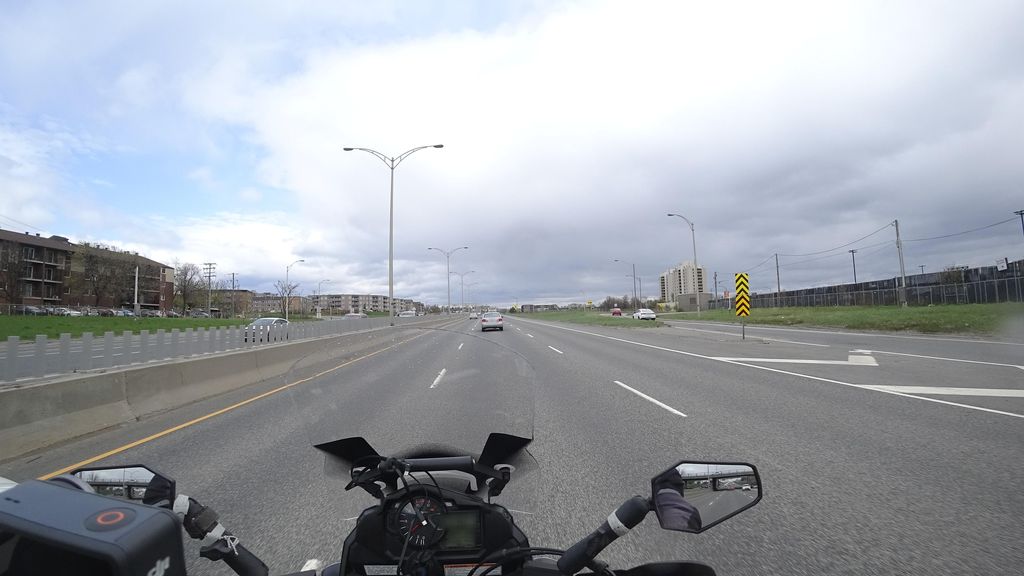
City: quebec_city